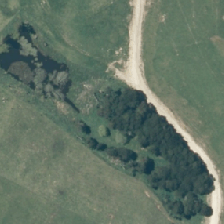
Land cover: high_producing_grassland